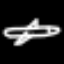
Label: airplane